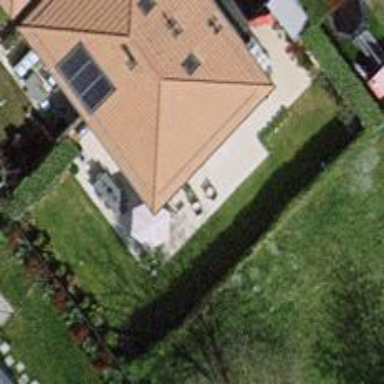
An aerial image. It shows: Garden surrounded by fence.